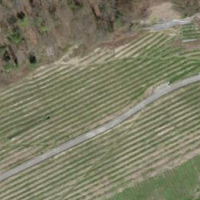
EUNIS habitat code: 52
Species observed at this site:
Vespa crabro